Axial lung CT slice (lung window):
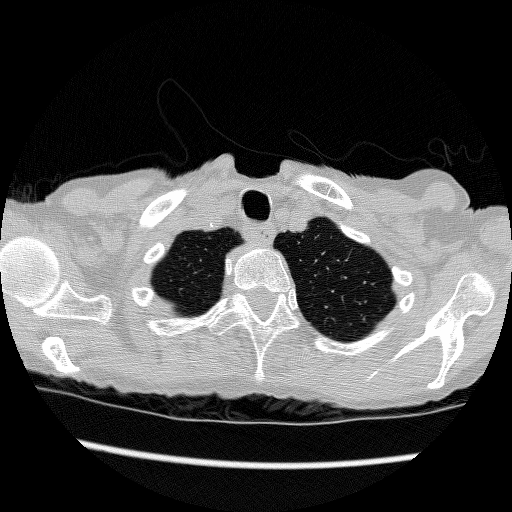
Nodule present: no